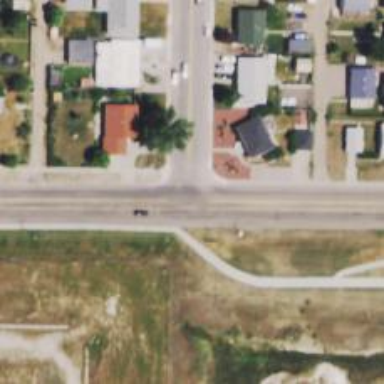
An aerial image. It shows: Tertiary road with asphalt surface and sidewalk on the left.